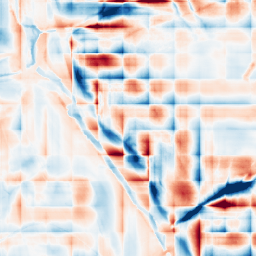
Category: wavelet
Decomposition family: wavelet_dwt
Decomposition parameters: wavelet: db2
level: 5
Upsampling method: bicubic
Upsampling parameters: scale: 2
Upsampling scale: 2